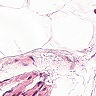
Metastatic tissue present: no